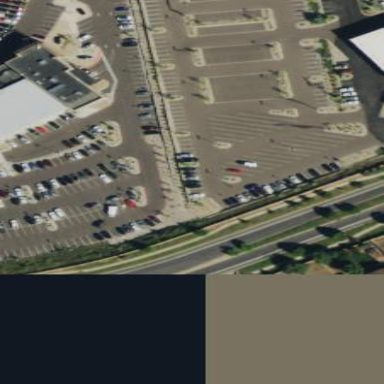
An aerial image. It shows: Parking area with surface.